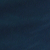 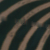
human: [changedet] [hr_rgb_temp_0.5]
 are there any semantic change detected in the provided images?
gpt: A palm shaped island appeared in the sea.